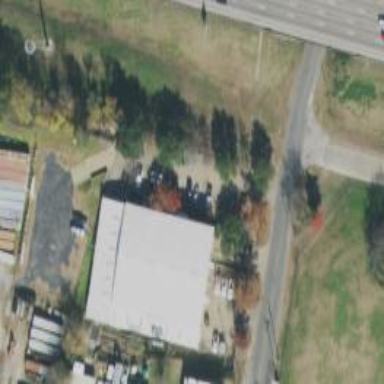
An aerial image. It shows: Warehouse building.